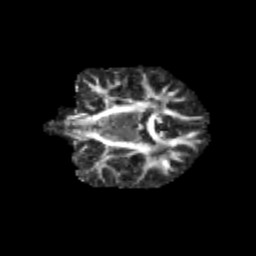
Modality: FA
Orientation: coronal
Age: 11
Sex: female
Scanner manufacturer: siemens
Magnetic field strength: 3 T
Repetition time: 3.8 s
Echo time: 0.07 s